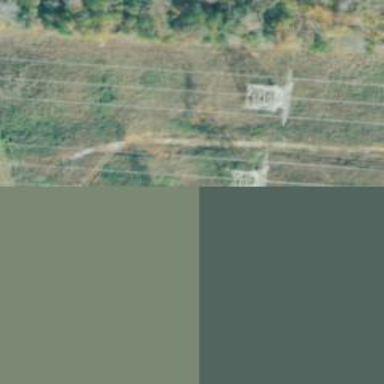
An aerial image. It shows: Lattice structure tower used for power transmission.